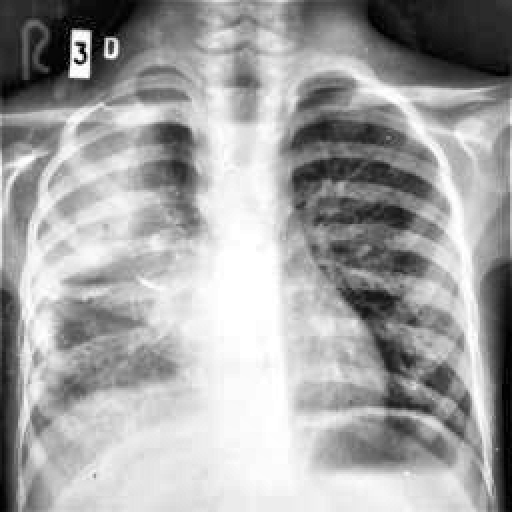
Finding: TUBERCULOSIS